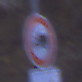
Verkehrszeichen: VerbotFuerKraftfahrzeugeUeberDreiKommaFuenfTonnen
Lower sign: ZeitangabenMitBeschraenkungAufWochentage8
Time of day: Night
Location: Outdoor (Suburban)
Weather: PartlyCloudy
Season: NotSpecified
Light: Artificial